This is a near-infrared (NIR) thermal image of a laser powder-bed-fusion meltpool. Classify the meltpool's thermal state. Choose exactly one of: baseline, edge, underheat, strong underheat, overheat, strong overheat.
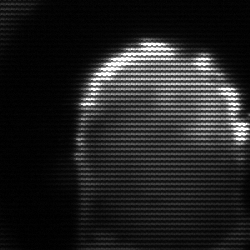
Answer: baseline